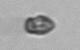
Label: Heterocapsa_rotundata